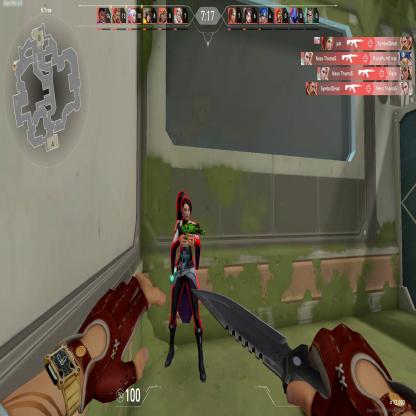
Label: enemy